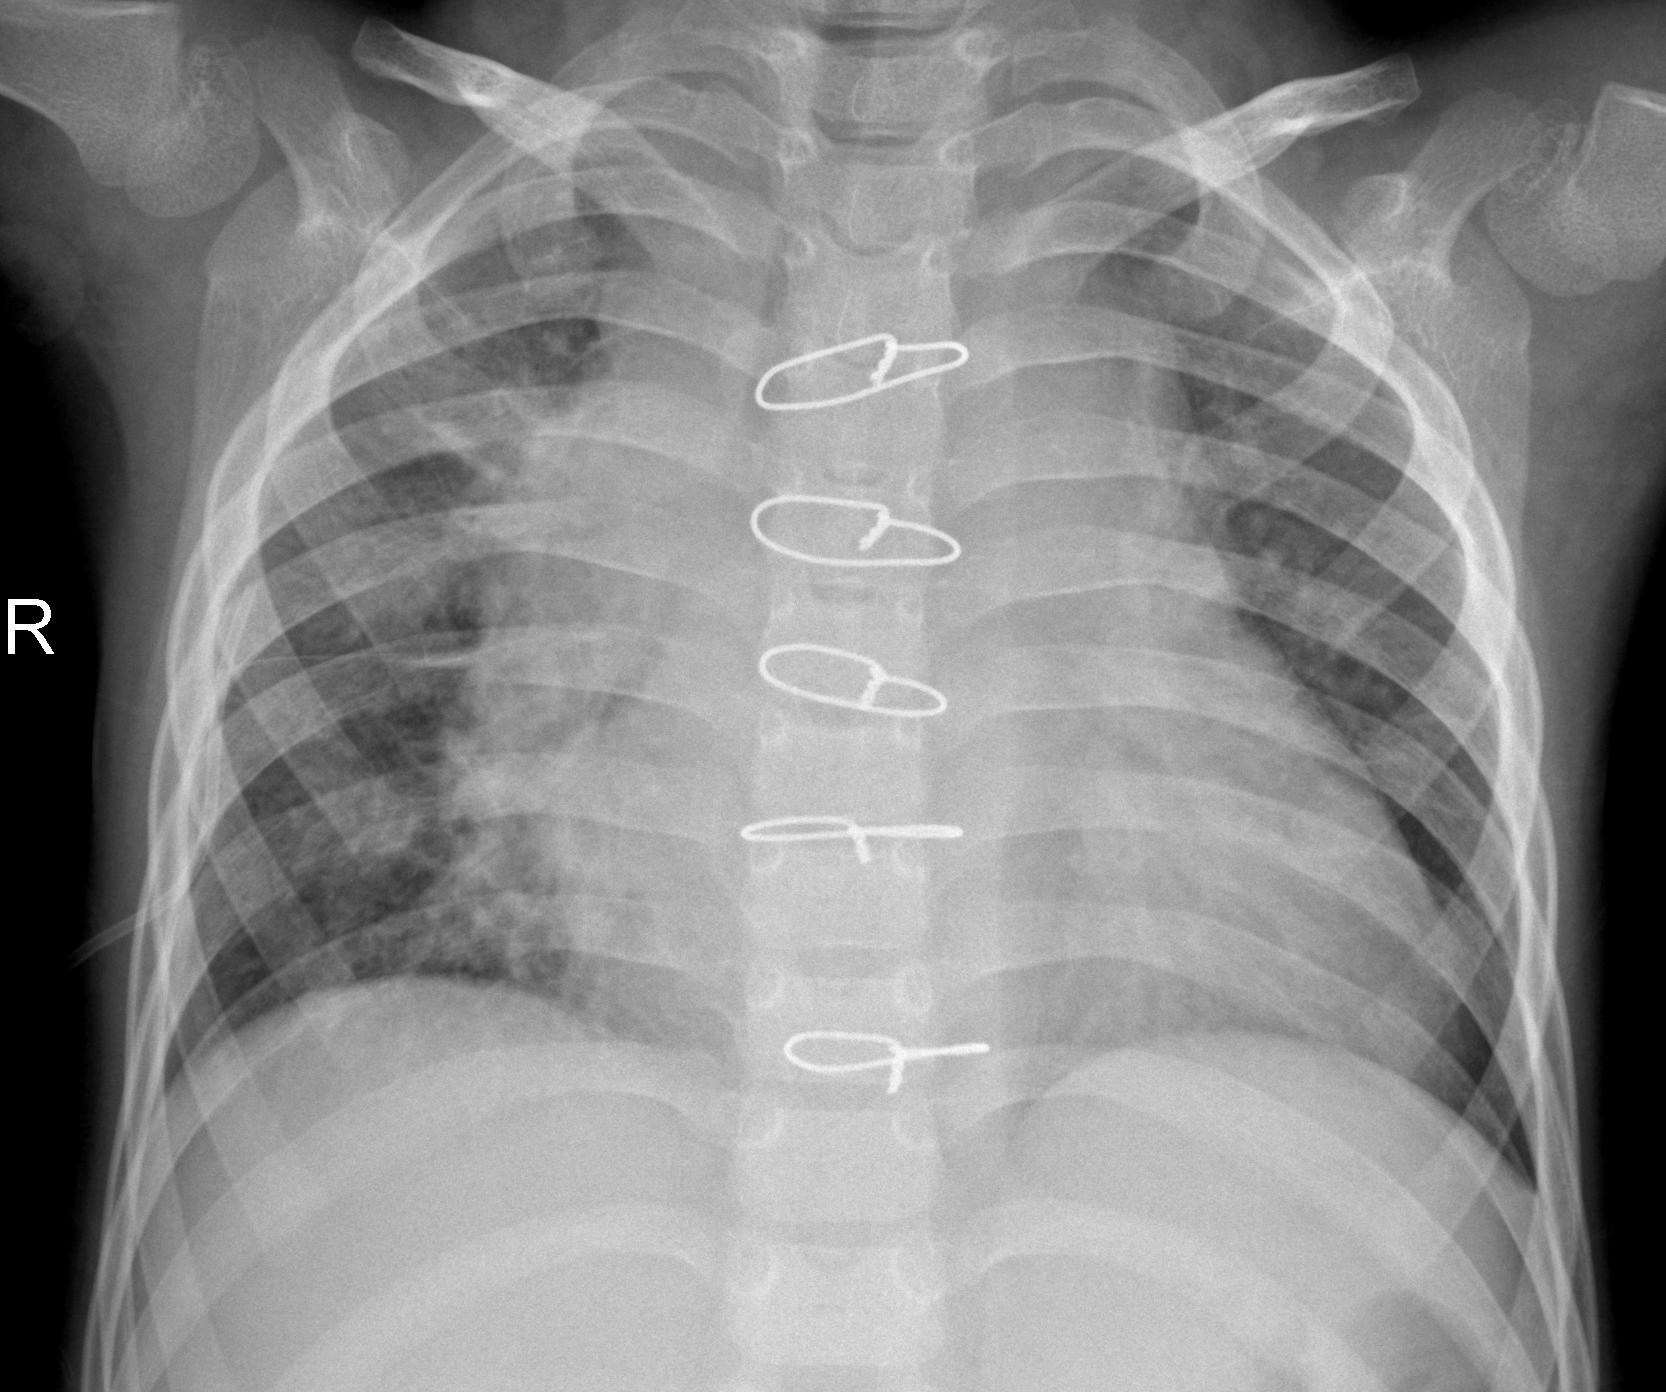
Diagnosis: PNEUMONIA